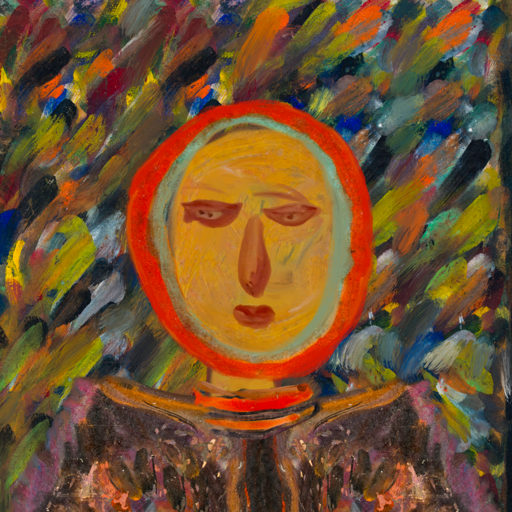
Background: An_Impression, Head And Neck Front: After_Raid, Face Front: Pious_Lady, Bust: Gypsy_Queen, Hair Front: Sisters, Head Accessory: Blank, Second Necklace: Blank, Necklace: Experience, Baby: Blank